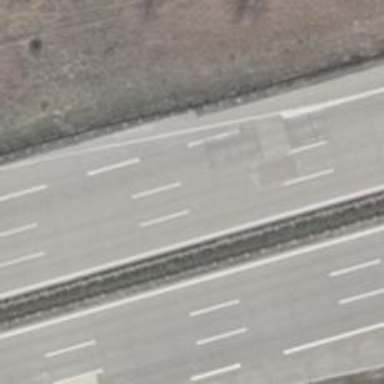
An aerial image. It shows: Concrete motorway.